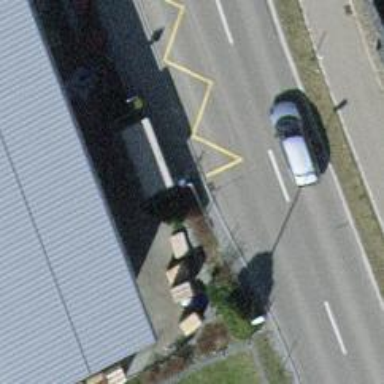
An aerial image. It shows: Platform for public transport is situated by the road.